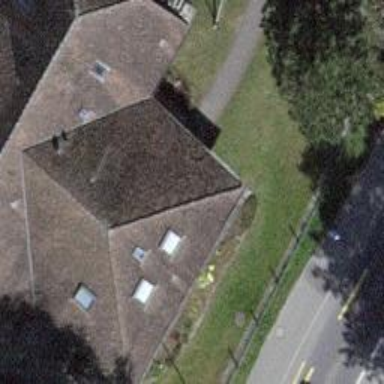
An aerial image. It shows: Kindergarten.